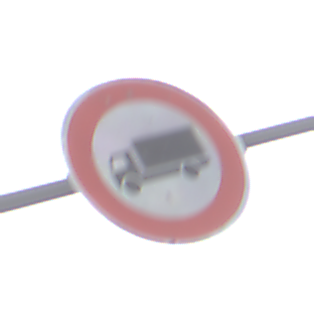
Verkehrszeichen: VerbotFuerKraftfahrzeugeUeberDreiKommaFuenfTonnen
Umgebung: Outdoor, Suburban
Tageszeit: Midday
Wetter: Overcast
Licht: Natural
Jahreszeit: NotSpecified
Kontrast: LowContrast